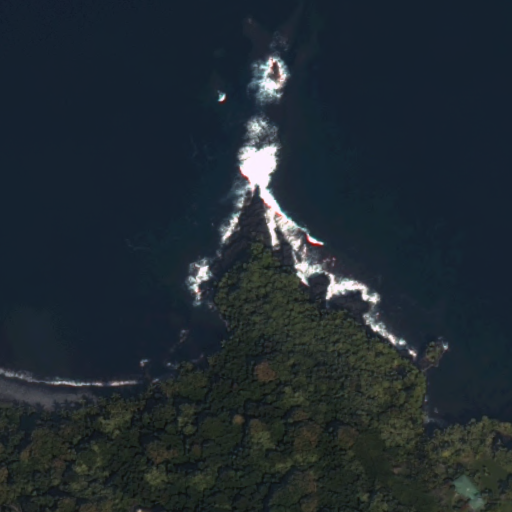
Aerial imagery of cape in Hawaii named Mokupūpū containing only unknown